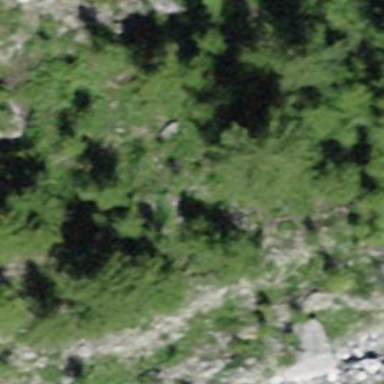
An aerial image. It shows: Forest area.